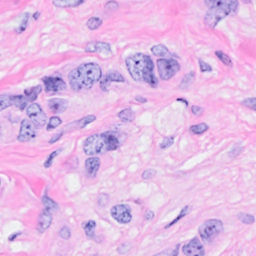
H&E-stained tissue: Breast